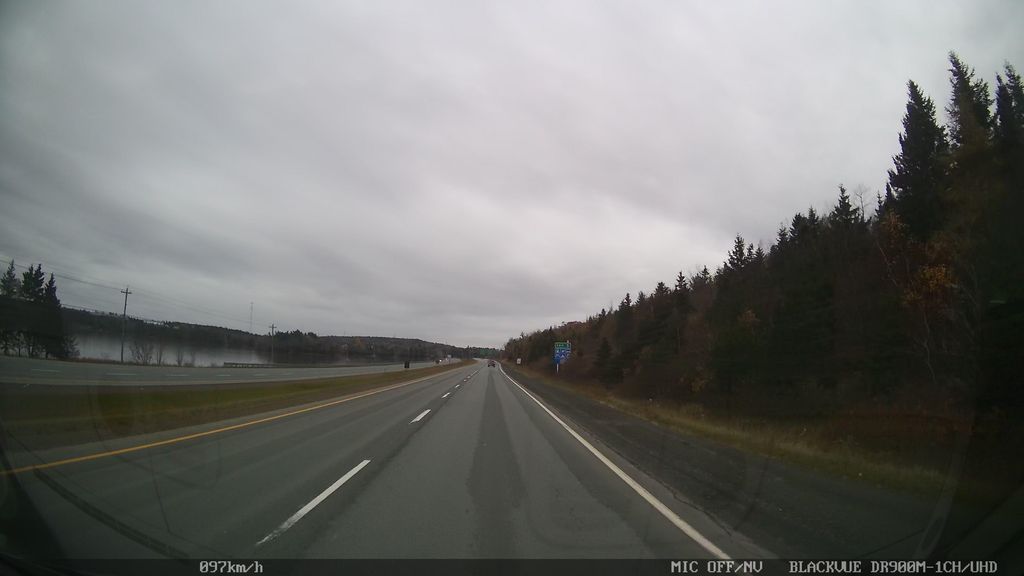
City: halifax